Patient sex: M
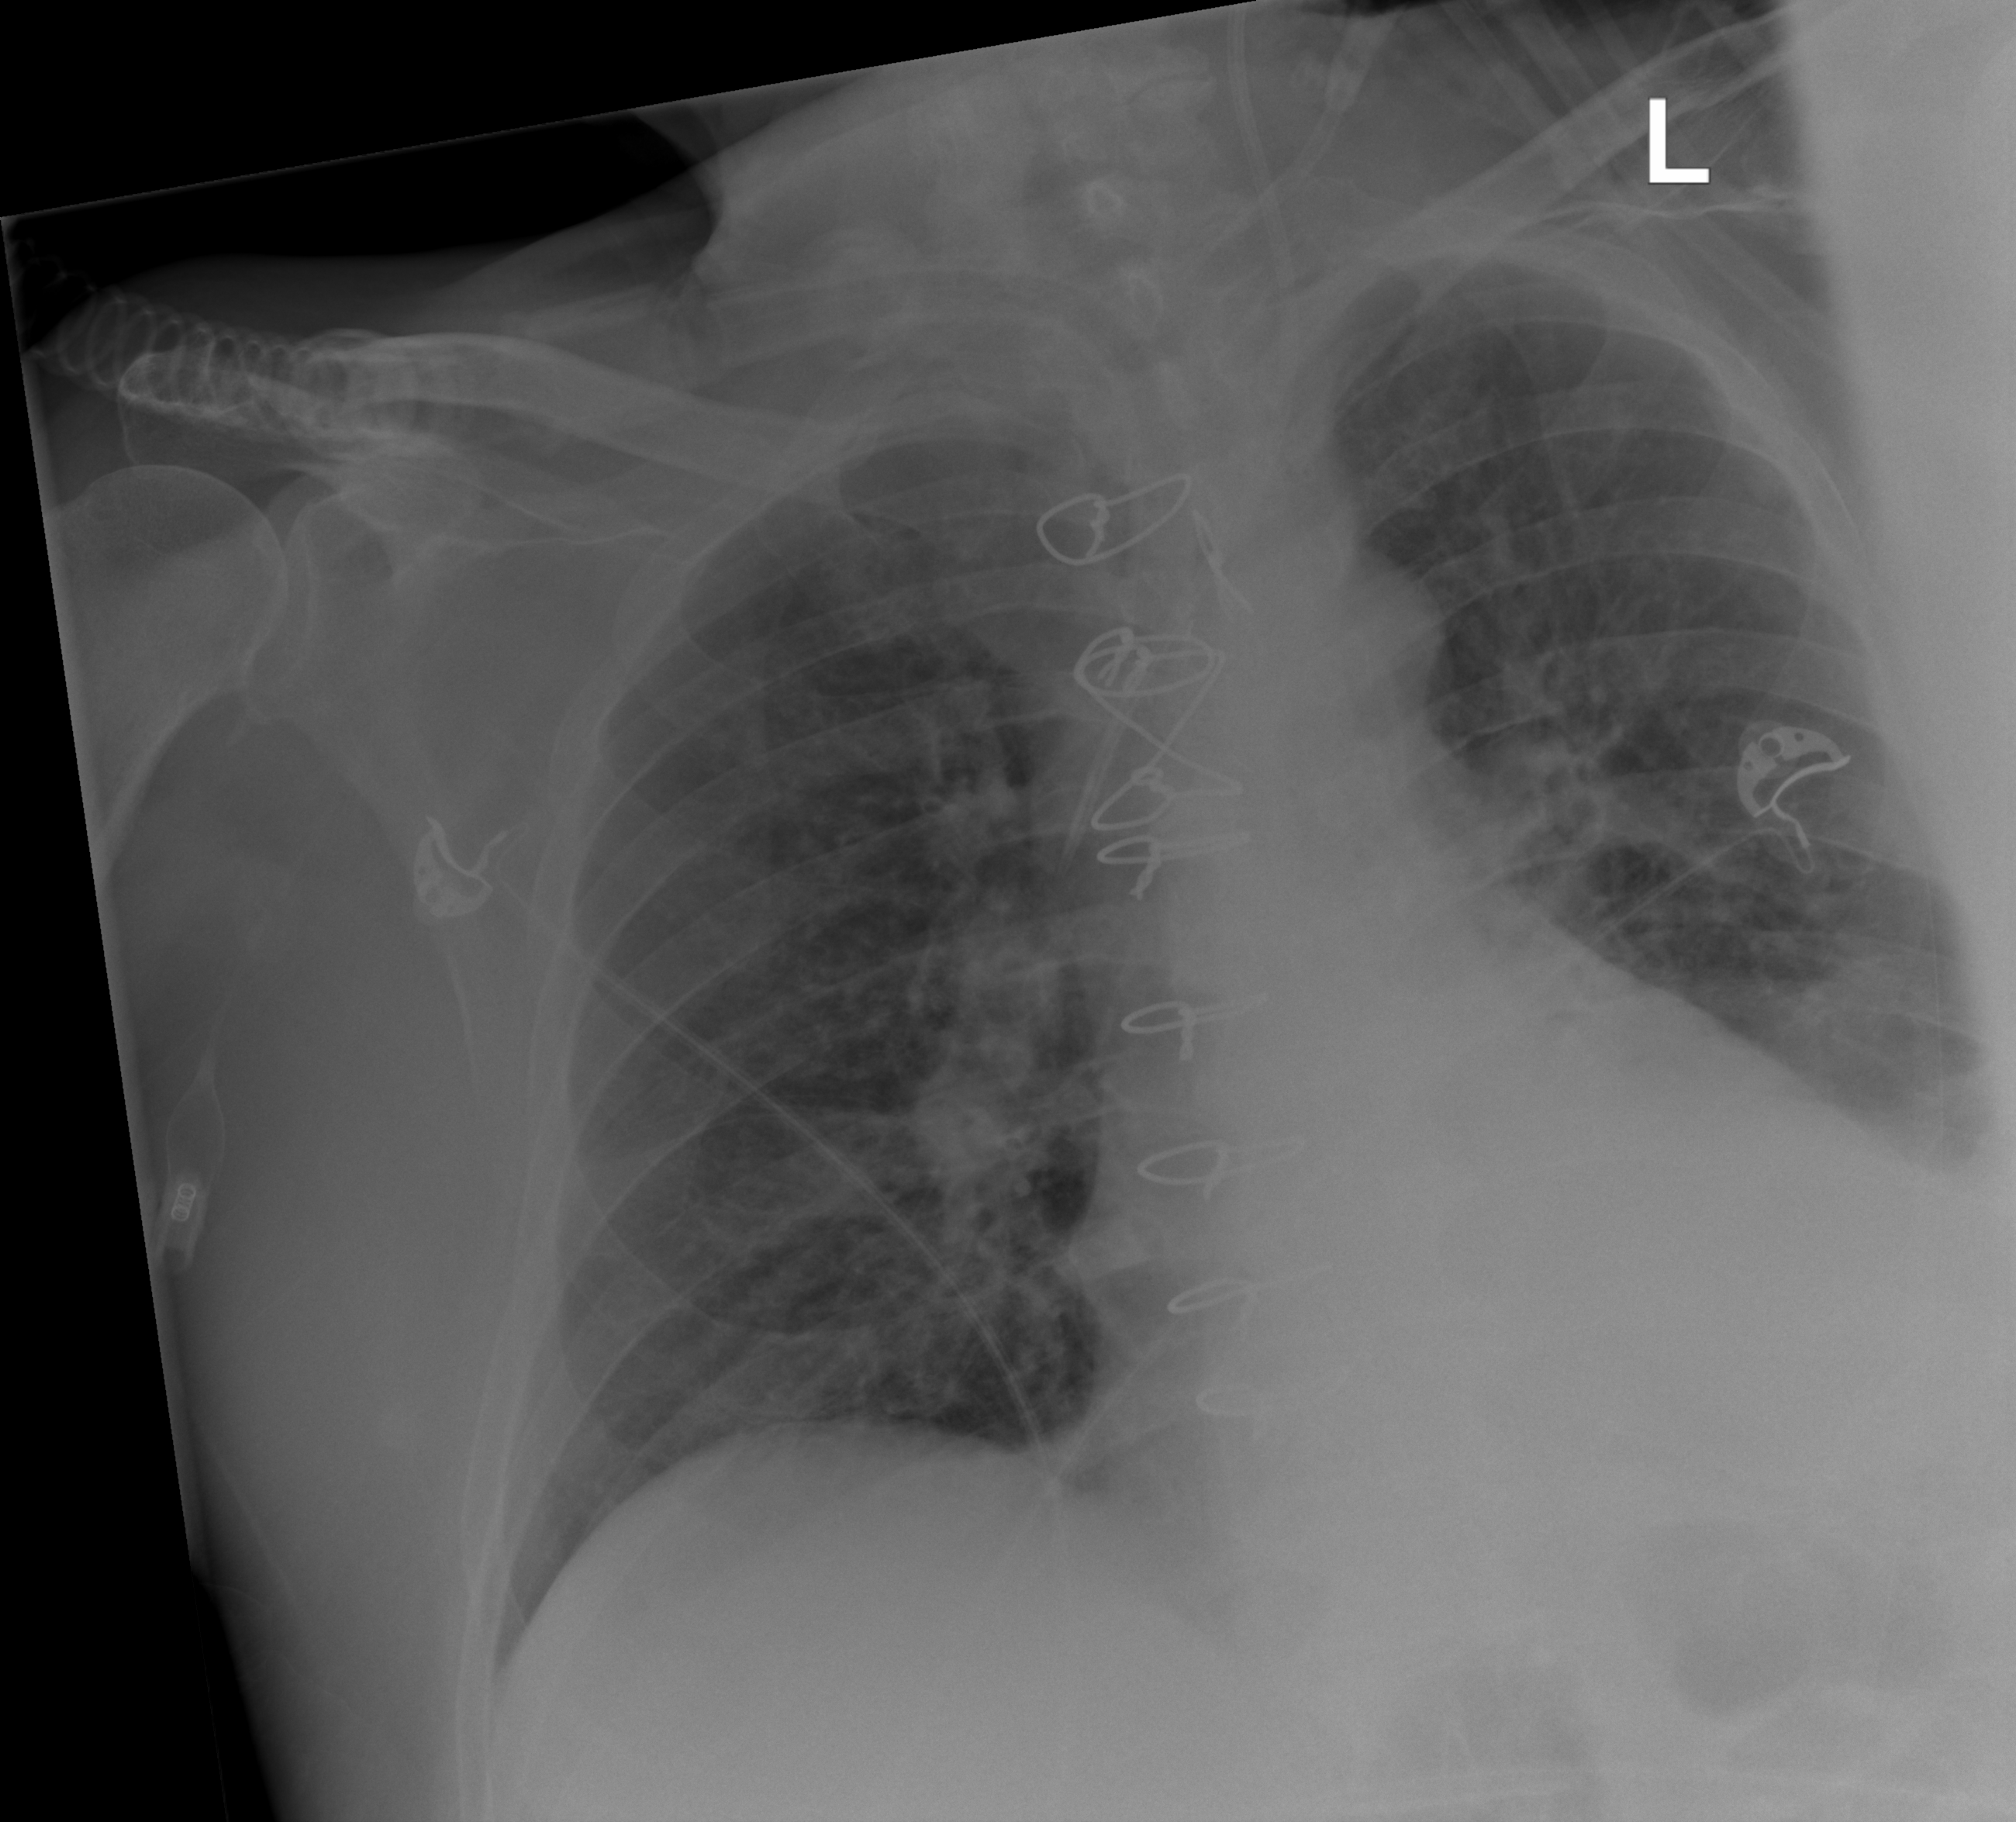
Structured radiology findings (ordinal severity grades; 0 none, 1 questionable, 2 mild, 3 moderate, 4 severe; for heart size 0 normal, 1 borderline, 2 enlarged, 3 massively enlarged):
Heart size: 2
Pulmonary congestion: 2
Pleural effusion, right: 0
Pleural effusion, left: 2
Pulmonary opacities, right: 1
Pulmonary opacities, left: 1
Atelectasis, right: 2
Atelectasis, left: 2